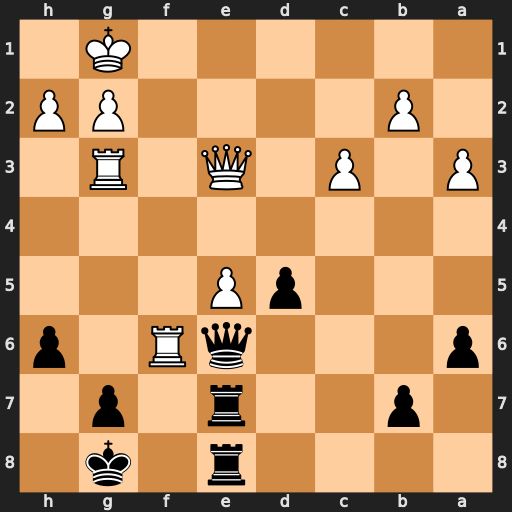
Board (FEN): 4r1k1/1p2r1p1/p3qR1p/3pP3/8/P1P1Q1R1/1P4PP/6K1
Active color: b
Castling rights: -
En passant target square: -
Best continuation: Qxf6 exf6 Rxe3